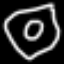
Label: donut